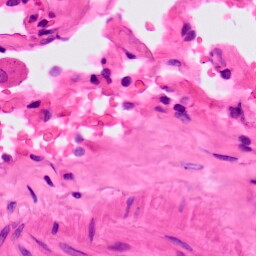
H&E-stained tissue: Lung